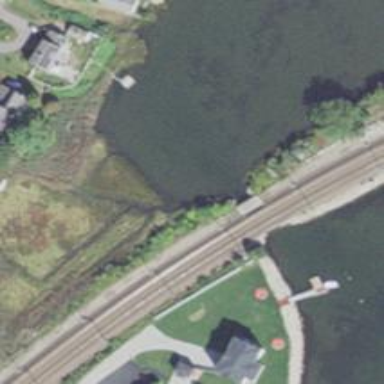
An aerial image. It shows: Bridge over electrified railway with contact lines.